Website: home-depot
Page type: payment
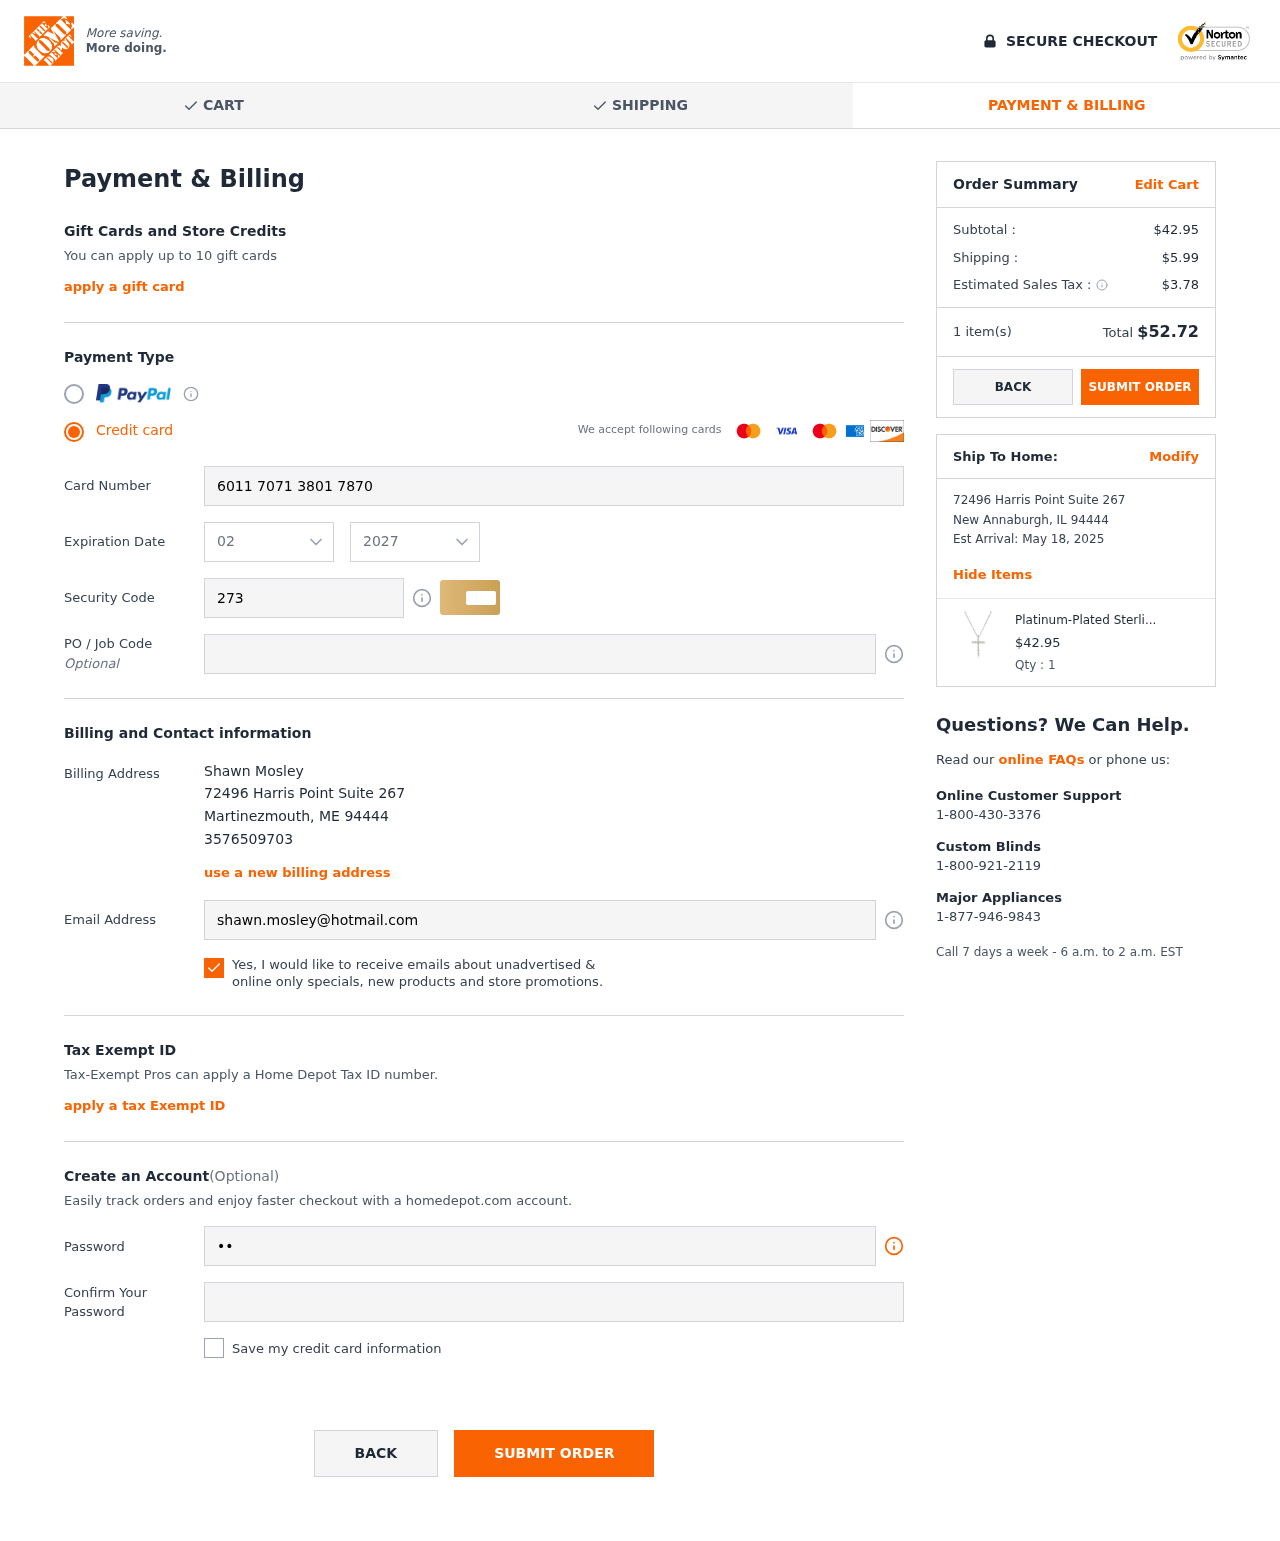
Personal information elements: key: PII_CARD_CVV
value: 273
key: PII_CARD_EXPIRY_MONTH
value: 02
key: PII_CARD_EXPIRY_YEAR
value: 27
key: PII_CARD_NUMBER
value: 6011 7071 3801 7870
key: PII_CITY
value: Martinezmouth
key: PII_CITY2
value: New Annaburgh
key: PII_EMAIL
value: shawn.mosley@hotmail.com
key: PII_FULLNAME
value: Shawn Mosley
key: PII_PHONE
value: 3576509703
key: PII_POSTCODE
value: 94444
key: PII_POSTCODE2
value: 94444
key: PII_STATE_ABBR
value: ME
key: PII_STATE_ABBR2
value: IL
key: PII_STREET
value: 72496 Harris Point Suite 267
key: PII_STREET2
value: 72496 Harris Point Suite 267
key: PII_POSTCODE_FULL
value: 94444
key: PII_POSTCODE_NUMERIC
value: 94444
Product elements: key: PRODUCT1_NAME
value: Platinum-Plated Sterling Silver Cross Pendant Necklace set with Swarovski Zirconia (2 cttw), 18"
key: PRODUCT1_PRICE
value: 42.95
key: PRODUCT1_QUANTITY
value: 1
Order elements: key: ORDER_SUBTOTAL
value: $42.95
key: ORDER_SHIPPING_COST
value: $5.99
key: ORDER_TAX
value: $3.78
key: ORDER_NUM_ITEMS
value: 1 item(s)
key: ORDER_TOTAL
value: $52.72
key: ORDER_DELIVERY_DATE
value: May 18, 2025